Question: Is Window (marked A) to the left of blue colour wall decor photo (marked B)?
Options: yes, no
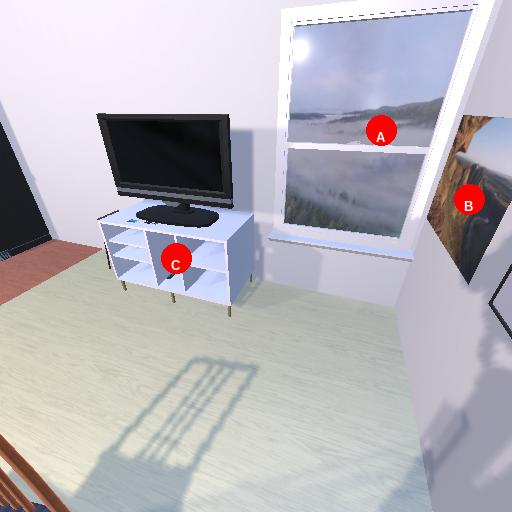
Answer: yes